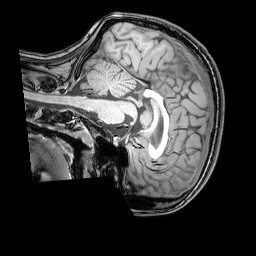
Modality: T1w
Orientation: sagittal
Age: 25
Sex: female
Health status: healthy
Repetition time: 0.081 s
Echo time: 0.037 s